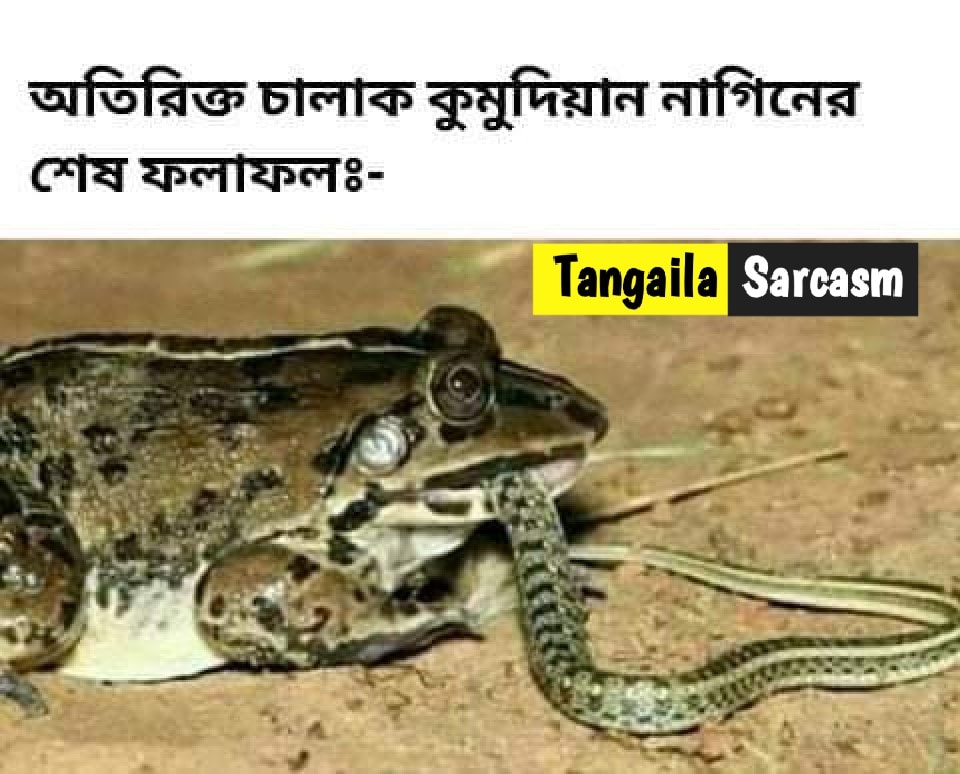
Caption: অতিরিক্ত চালাক কুমুদিয়ান নাগিনের শেষ ফলাফলঃ
Label: hate